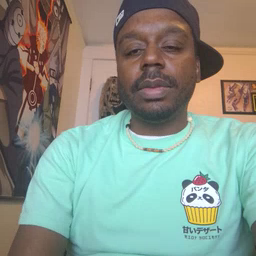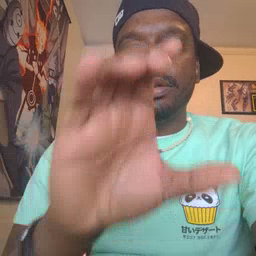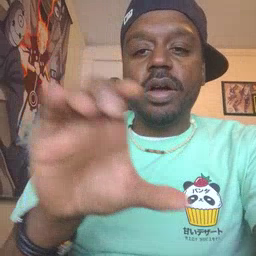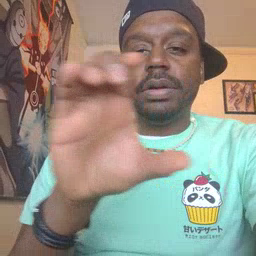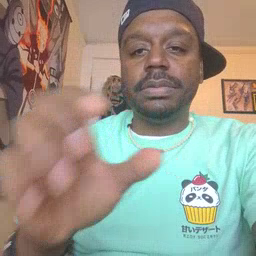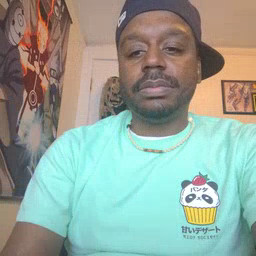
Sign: chocolate